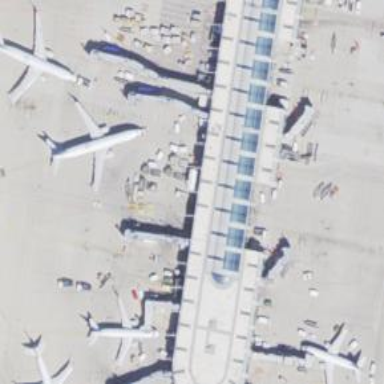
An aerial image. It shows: Information terminal.